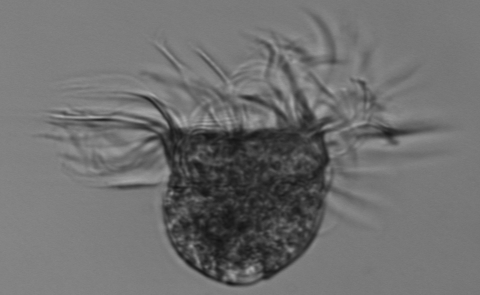
Label: Pelagostrobilidium